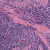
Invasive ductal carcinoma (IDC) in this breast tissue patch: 0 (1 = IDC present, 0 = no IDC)